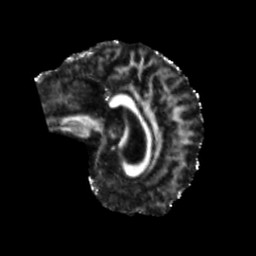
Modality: FA
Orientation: sagittal
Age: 44
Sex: female
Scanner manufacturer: siemens
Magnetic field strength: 3 T
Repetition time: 5.25 s
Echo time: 0.08 s